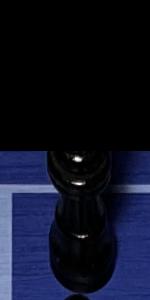
Label: Queen_Black